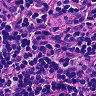
Metastatic tissue present: no